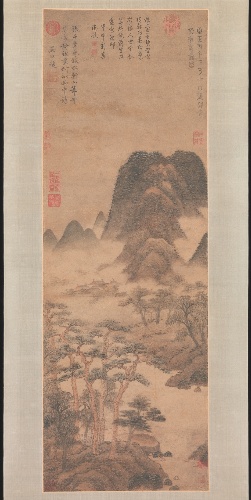
Title: 元  張羽  松軒春靄圖  軸|Spring Clouds at the Pine Studio
Artist: Zhang Yu
Artist bio: Chinese, 1333–1385
Date: dated 1366
Object type: Hanging scroll
Classification: Paintings
Medium: Hanging scroll; ink and color on paper
Culture: China
Period: Yuan dynasty (1271–1368)
Dimensions: Image: 36 1/4 x 12 1/2 in. (92.1 x 31.8 cm)
Overall with mounting: 79 1/2 x 18 1/2 in. (201.9 x 47 cm)
Overall with knobs: 79 1/2 x 20 7/8 in. (201.9 x 53 cm)
Department: Asian Art
Credit line: Gift of Douglas Dillon, 1980
Accession year: 1980
Repository: Metropolitan Museum of Art, New York, NY
Tags: Mountains|Landscapes